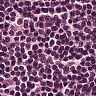
Metastatic tissue present: no